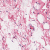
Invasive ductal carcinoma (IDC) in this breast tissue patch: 0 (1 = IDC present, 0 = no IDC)